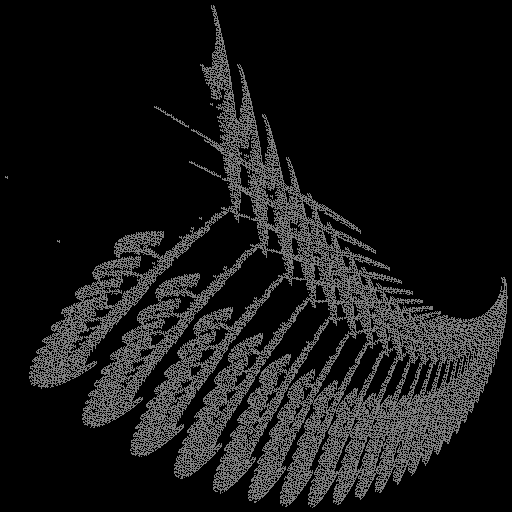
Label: newyorkfern